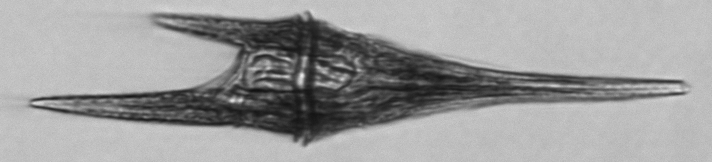
Label: Tripos_furca